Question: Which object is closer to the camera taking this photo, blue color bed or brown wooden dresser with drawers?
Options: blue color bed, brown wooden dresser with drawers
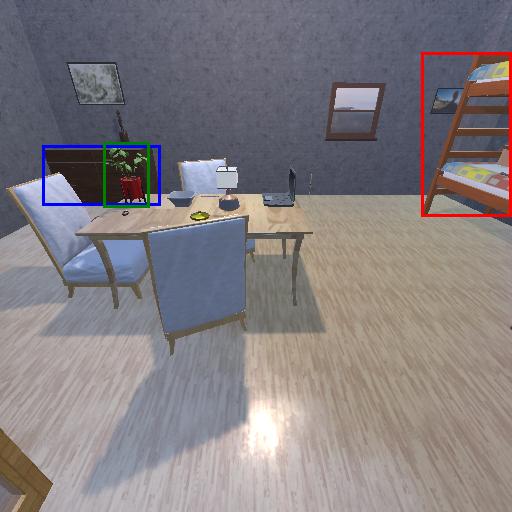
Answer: blue color bed